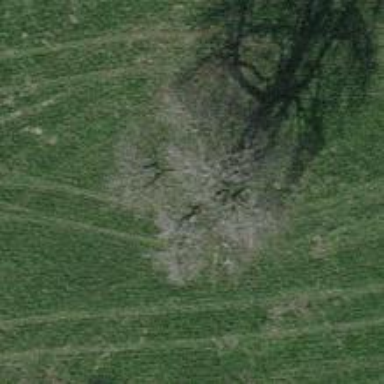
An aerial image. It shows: Single tag "natural: tree."